Question: I'm trying to make a single div scrollable.
I've set 'overflow-y' to '"scroll"' but instead of the '<div>' becoming scrollable when I put extra items in the '<div>', the whole page becomes scrollable like this:

How can I make that '<div>' (chat-history) scrollable so that it is possible to view all the messages without changing the whole page?
'''
* {
padding: 0px;
margin: 0px;
}
.wrapper {
display: grid;
grid-gap: 10px;
grid-template-columns: 0.8fr 4fr 15fr;
grid-template-rows: 50px calc(100vh - 65px);
}
.navbar {
grid-column: 1/4;
background: #223;
}
.main-panel {
display: none;
grid-row: 2/3;
background: #223;
}
.screen {
grid-column: 3/4;
grid-row: 2/3;
background: #223;
}
.left-panel {
grid-column: 2/3;
grid-row: 2/3;
background: #223;
}
.buttons {
grid-column: 1/2;
grid-row: 2/3;
background: #223;
}
.button {
display: grid;
align-items: center;
justify-items: center;
padding: 15px;
}
#chat-button {
width: 25px;
height: auto;
}
.messages {
padding: 5px;
padding-right: 35px;
}
.message {
border: 2px solid #dedede;
background-color: #f1f1f1;
border-radius: 5px;
padding: 10px;
margin: 10px 0;
}
.sender {
font-size: 0.8em;
}
.message-mine {
border: 2px solid #dedede;
background-color: #321;
border-radius: 5px;
padding: 10px;
margin: 10px 0;
}
.my-messages {
padding: 5px;
padding-left: 35px;
}
.chat-history {
overflow-y: scroll;
}
'''
'''
<!DOCTYPE html>
<html>
<head>
<title>Bruh</title>
<link rel="stylesheet" href="style.css">
</head>
<body>
<div class="wrapper">
<div class="navbar">
<p>Hello</p><br>
</div>
<div class="main-panel">
<p>bro</p><br>
</div>
<div class="buttons">
<div class="button">
<div class="chat-button">
<a>
<img id="chat-button" src="chat-dots.svg">
</a>
</div>
</div>
</div>
<div class="screen">
<p>bro2</p><br>
</div>
<div class="left-panel">
<div class="chat-box">
<div class="chat-history">
<!-- -->
<div class="my-messages">
<div class="message-mine" id="message1">
<span class="sender">
me:
</span><br>
<span class="content">
testing...
</span>
</div>
<div class="message-mine" id="message1">
<span class="sender">
me:
</span><br>
<span class="content">
testing...
</span>
</div>
<div class="message-mine" id="message1">
<span class="sender">
me:
</span><br>
<span class="content">
testing...
</span>
</div>
<div class="message-mine" id="message1">
<span class="sender">
me:
</span><br>
<span class="content">
testing...
</span>
</div>
<div class="message-mine" id="message1">
<span class="sender">
me:
</span><br>
<span class="content">
testing...
</span>
</div>
<div class="message-mine" id="message1">
<span class="sender">
me:
</span><br>
<span class="content">
testing...
</span>
</div>
<div class="message-mine" id="message1">
<span class="sender">
me:
</span><br>
<span class="content">
testing...
</span>
</div>
<div class="message-mine" id="message1">
<span class="sender">
me:
</span><br>
<span class="content">
testing...
</span>
</div>
<div class="message-mine" id="message1">
<span class="sender">
me:
</span><br>
<span class="content">
testing...
</span>
</div>
</div>
<!-- -->
<div class="messages">
<!-- -->
<div class="message" id="message1">
<span class="sender">
me:
</span><br>
<span class="content">
testing...
</span>
</div>
<!-- -->
<div class="message" id="message2">
<span class="sender">
me:
</span><br>
<span class="content">
testing...
</span>
</div>
<div class="message" id="message3">
<span class="sender">
me:
</span><br>
<span class="content">
testing...
</span>
</div>
</div>
</div>
<div class="chat-sending-area">
</div>
</div>
</div>
</div>
</body>
</html>
'''
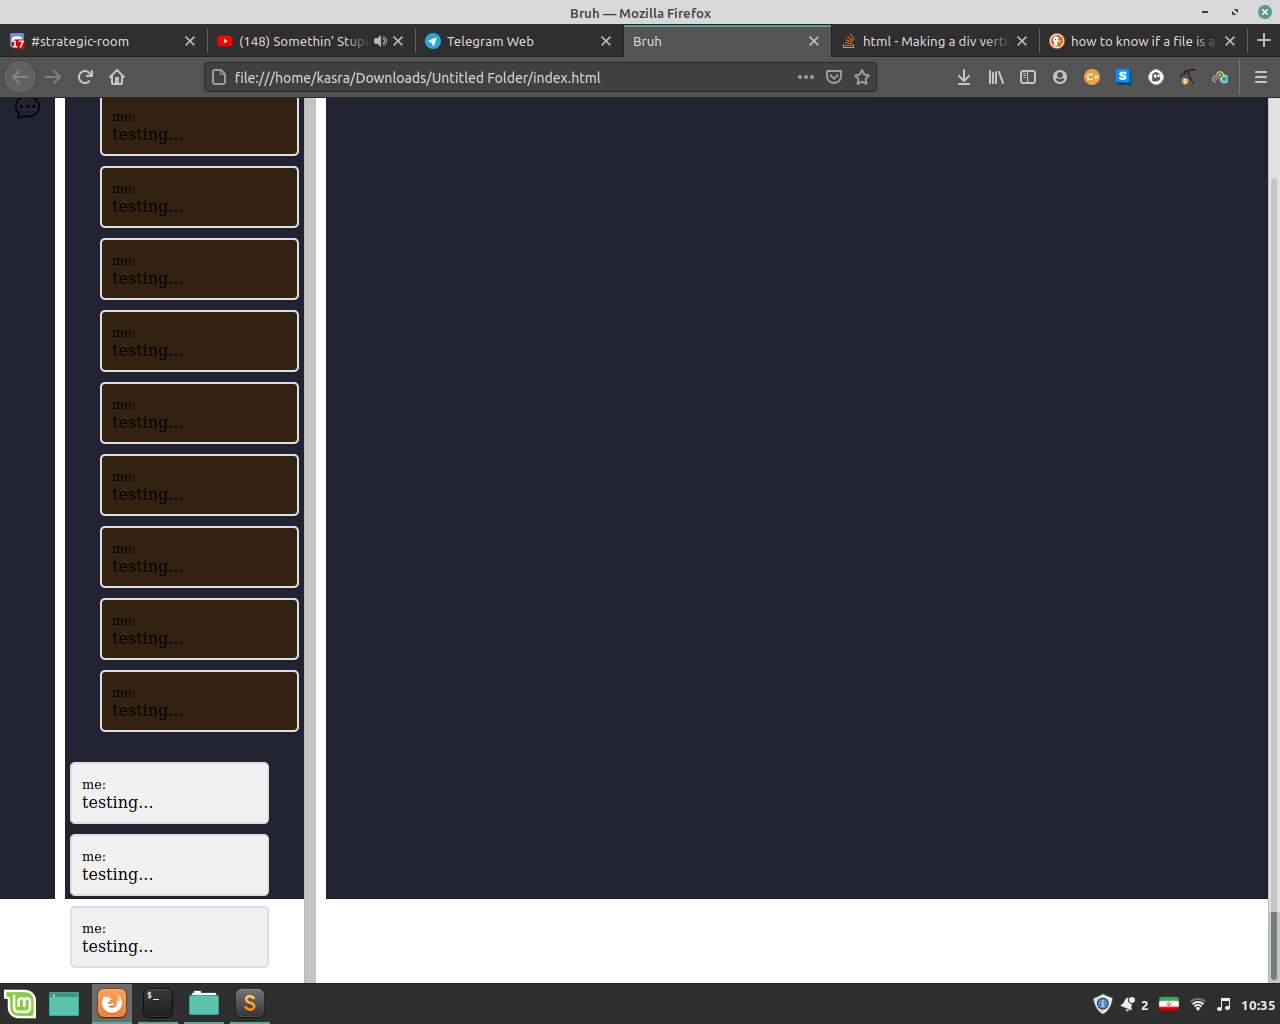
Answer: you can do this:
'''
.chat-box{
height: 100%;
}
.chat-history {
overflow-y: scroll;
height: 100%;
}
'''
set ".chat-box" and ".chat-history" height to "100%" so it fits its parents container height while scrolling.